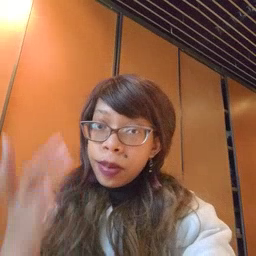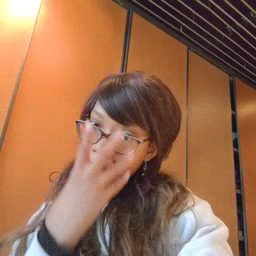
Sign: pretty